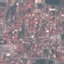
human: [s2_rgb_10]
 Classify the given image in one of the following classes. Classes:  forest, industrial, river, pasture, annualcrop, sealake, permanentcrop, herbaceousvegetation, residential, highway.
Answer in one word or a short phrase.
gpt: Residential